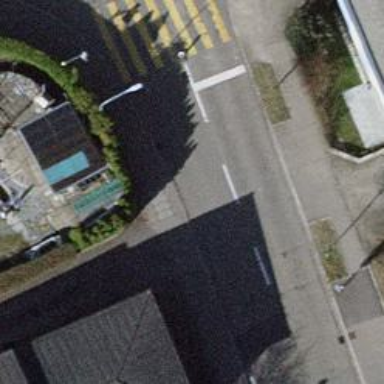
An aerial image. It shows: Unmarked crossing with traffic calming table on the road.